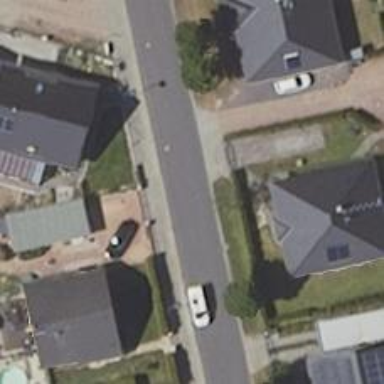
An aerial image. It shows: Asphalt road in residential area.